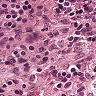
Metastatic tissue present: no